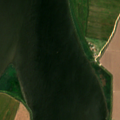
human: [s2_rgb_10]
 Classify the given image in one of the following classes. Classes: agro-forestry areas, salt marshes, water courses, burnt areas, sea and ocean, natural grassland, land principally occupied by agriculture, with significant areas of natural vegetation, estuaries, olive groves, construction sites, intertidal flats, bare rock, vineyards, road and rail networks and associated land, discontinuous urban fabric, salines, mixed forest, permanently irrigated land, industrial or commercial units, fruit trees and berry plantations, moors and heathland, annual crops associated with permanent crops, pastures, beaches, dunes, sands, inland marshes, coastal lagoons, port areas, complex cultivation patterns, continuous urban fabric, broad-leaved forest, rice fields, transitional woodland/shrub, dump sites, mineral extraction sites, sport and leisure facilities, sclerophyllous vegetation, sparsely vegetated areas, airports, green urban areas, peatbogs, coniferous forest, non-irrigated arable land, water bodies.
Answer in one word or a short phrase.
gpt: rice fields, pastures, estuaries